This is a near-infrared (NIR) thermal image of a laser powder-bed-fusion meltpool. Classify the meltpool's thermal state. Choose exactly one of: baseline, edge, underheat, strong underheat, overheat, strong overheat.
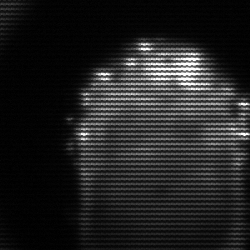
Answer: baseline